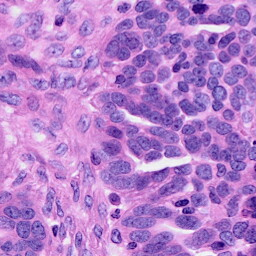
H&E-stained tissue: Ovarian